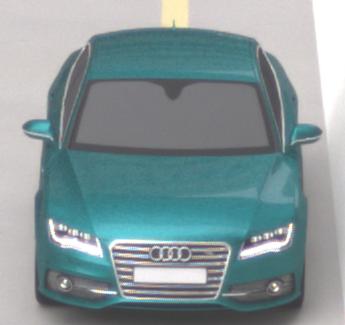
Make: Audi
Model: S7 Sportback cod
Detailed model: S7 (4G) Sportback
Model produced from: 2012/06
Model produced until: 2014/05
Doors: 5
Color: blue
Road condition: dry road
Daytime: midday
Contrast: low contrast